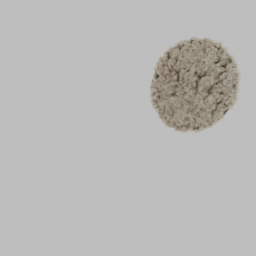
Label: decoration